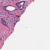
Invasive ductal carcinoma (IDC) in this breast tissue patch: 1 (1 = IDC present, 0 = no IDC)